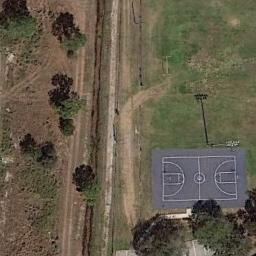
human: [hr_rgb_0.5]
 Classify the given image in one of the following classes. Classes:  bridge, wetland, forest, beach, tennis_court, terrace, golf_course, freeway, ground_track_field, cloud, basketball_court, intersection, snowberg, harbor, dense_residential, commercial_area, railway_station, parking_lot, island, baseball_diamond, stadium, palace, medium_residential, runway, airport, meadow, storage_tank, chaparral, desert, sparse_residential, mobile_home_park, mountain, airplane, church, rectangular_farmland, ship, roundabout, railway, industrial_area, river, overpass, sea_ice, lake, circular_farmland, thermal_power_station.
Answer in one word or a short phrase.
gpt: basketball_court